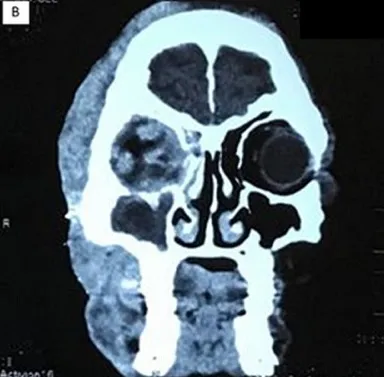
Coronal slices showed thickening of the right extraocular muscles indicating chronic myositis.
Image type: radiology (ct)